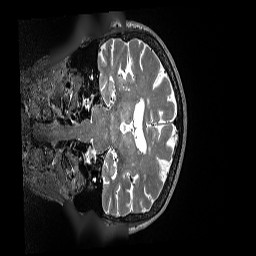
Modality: T2w
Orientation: coronal
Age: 83
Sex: female